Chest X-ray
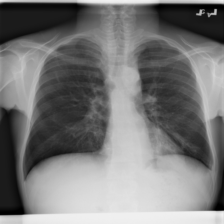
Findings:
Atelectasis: negative
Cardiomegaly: negative
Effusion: negative
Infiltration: negative
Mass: negative
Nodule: negative
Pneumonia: negative
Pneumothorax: negative
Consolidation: negative
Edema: negative
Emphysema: negative
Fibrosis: negative
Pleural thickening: negative
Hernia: negative